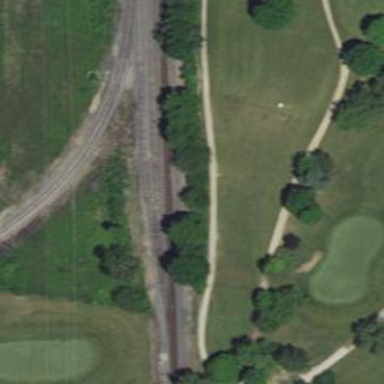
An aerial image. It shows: Railway siding for service.